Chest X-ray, AP view. Patient: 21 years old, sex M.
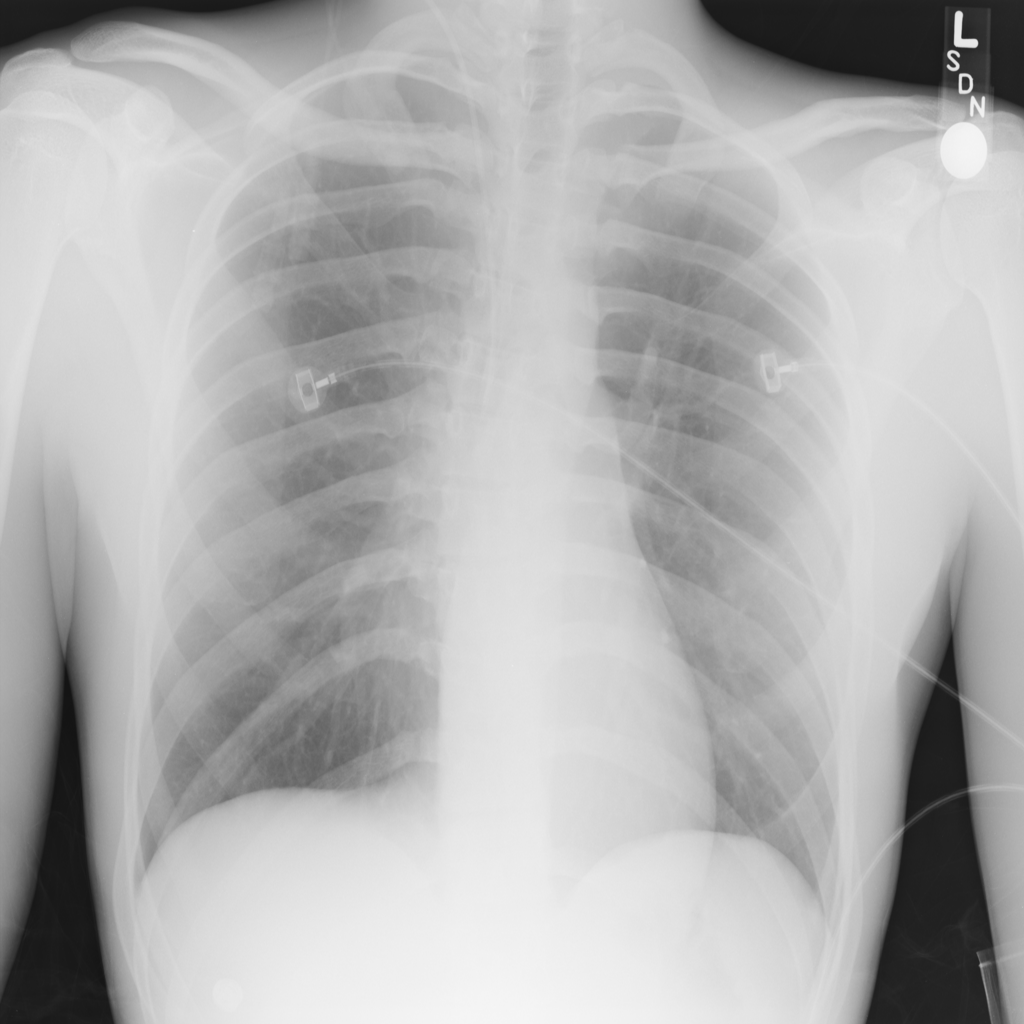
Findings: No Finding